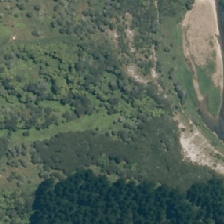
Land cover: low_producing_grassland